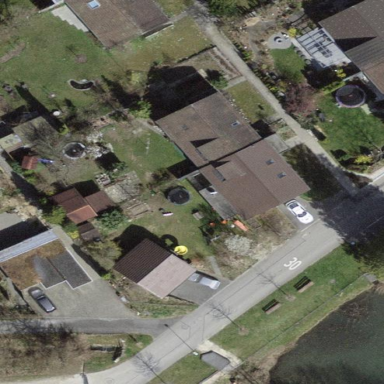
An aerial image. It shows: Residential building.